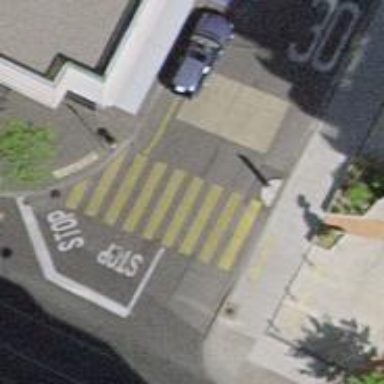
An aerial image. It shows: Uncontrolled zebra crossing on the road.